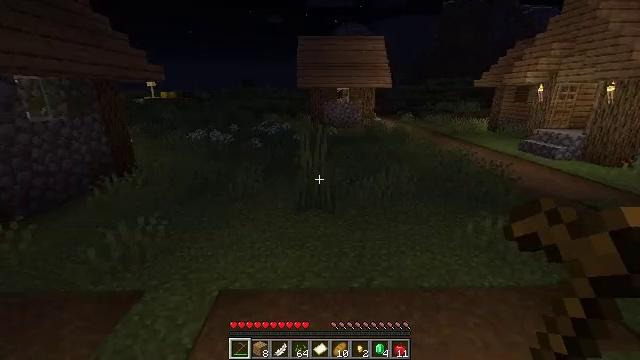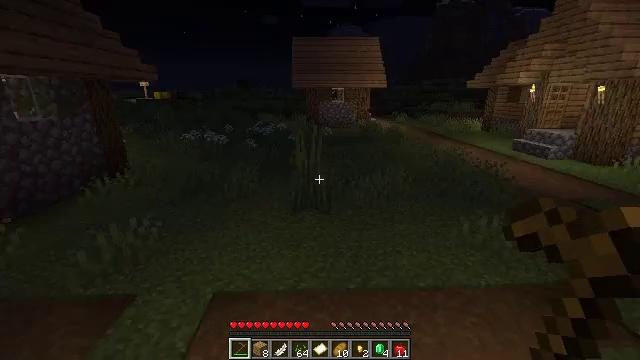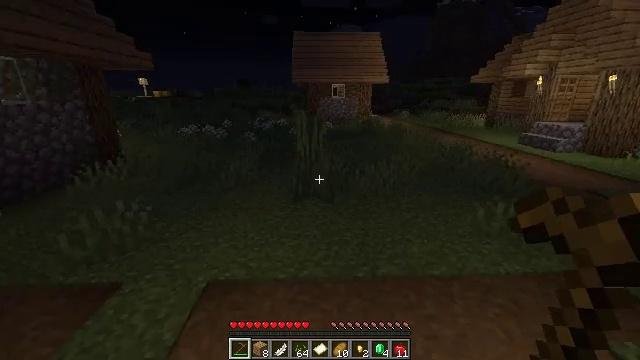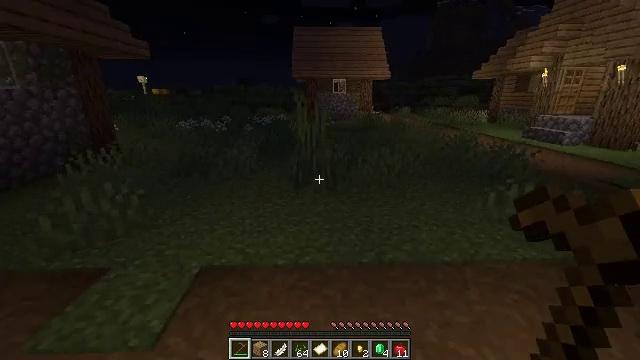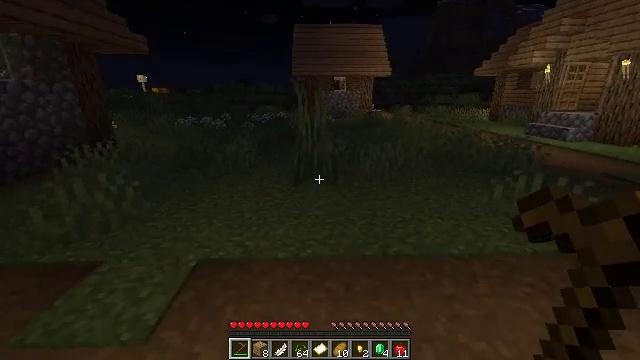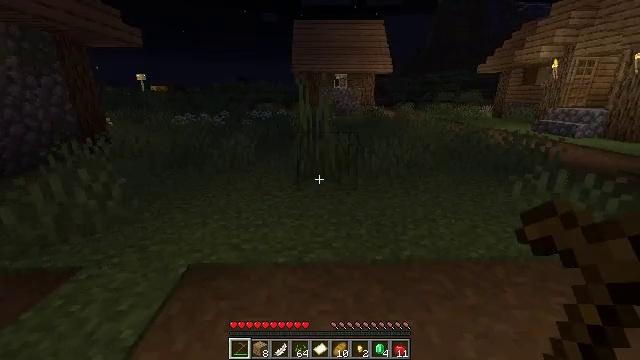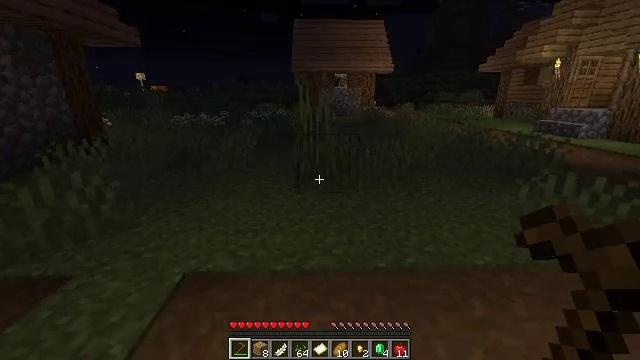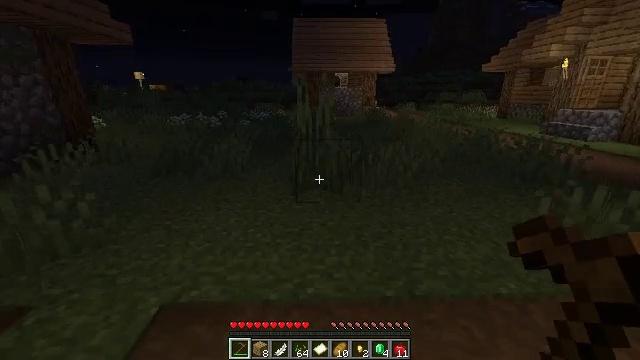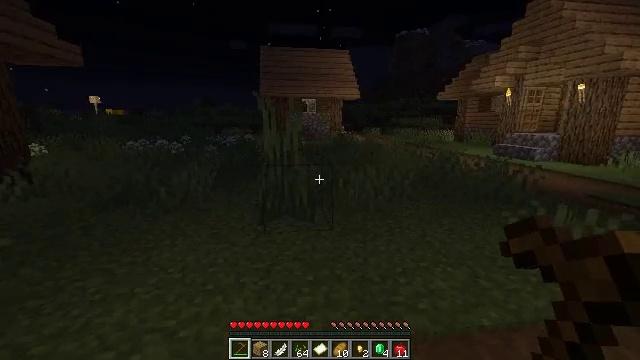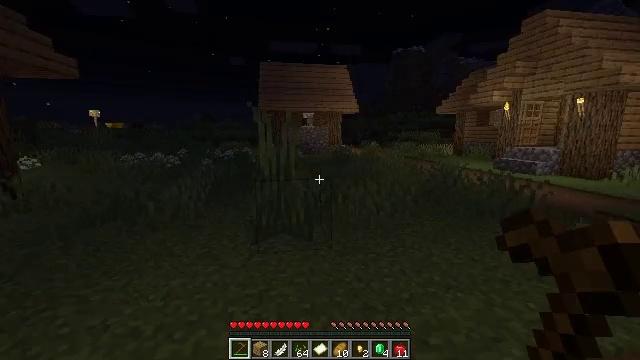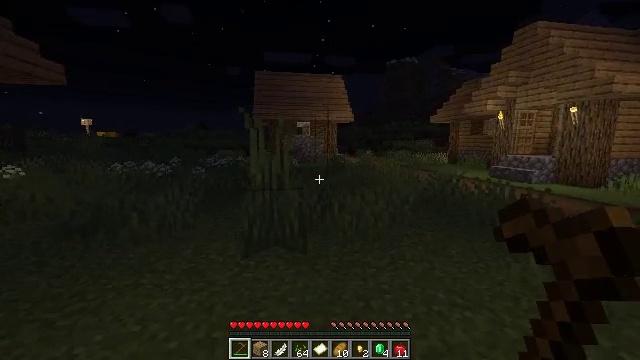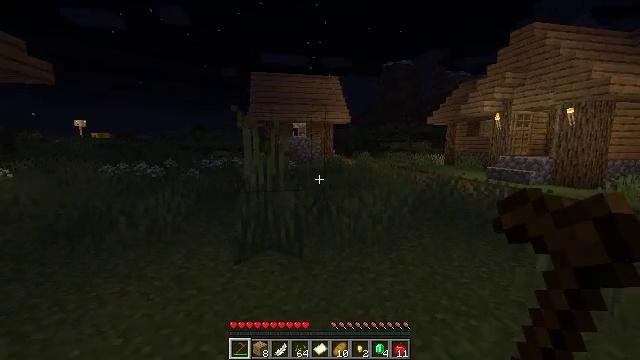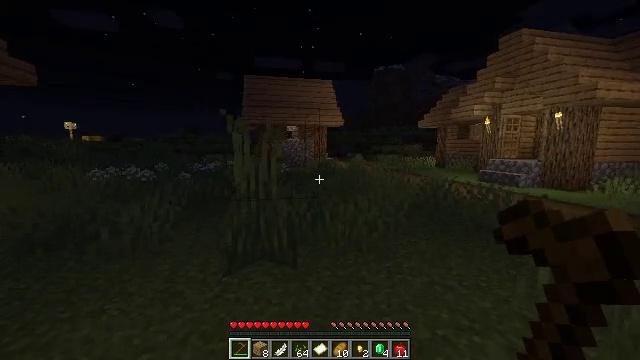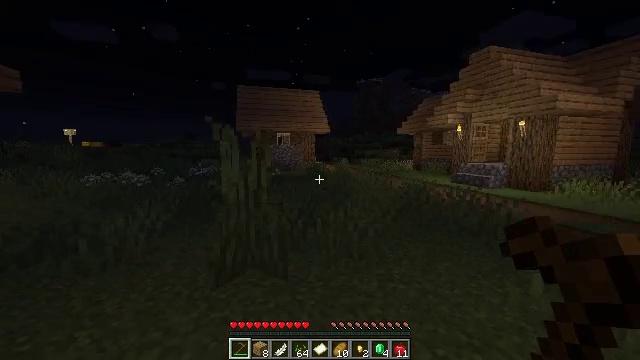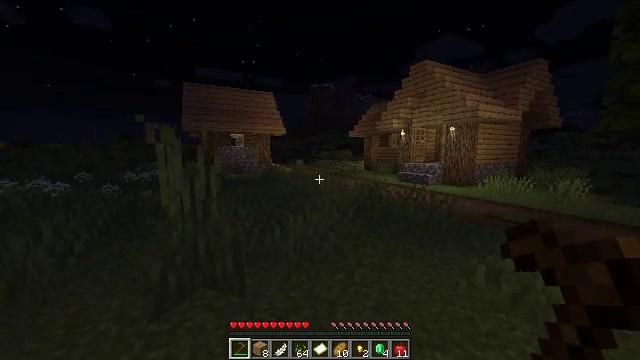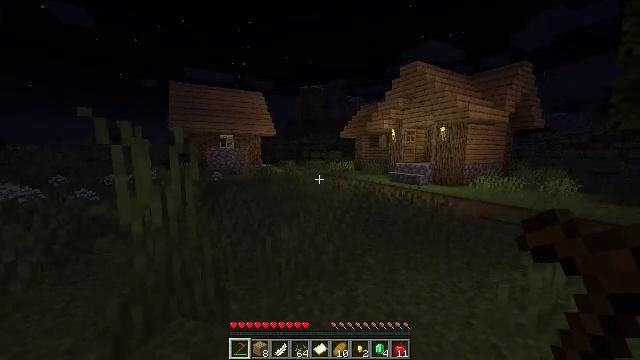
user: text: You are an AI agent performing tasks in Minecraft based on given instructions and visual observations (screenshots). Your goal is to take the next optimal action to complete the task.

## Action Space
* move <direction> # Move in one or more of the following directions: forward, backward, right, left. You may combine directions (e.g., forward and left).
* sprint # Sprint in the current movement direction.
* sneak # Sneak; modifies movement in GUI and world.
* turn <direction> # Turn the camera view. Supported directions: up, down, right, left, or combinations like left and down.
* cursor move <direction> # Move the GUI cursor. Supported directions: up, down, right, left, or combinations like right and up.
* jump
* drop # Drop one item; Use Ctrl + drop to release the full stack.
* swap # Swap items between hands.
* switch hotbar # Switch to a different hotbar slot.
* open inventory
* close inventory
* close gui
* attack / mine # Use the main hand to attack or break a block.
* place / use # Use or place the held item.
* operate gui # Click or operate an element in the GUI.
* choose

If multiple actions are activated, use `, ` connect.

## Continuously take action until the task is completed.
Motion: motion action
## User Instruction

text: Gather yellow wool from a structure.
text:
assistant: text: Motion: move forward, turn right
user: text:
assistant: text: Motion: move forward
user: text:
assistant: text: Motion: move forward
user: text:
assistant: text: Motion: move forward
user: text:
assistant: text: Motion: move forward
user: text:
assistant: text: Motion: move forward
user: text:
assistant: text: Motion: move forward
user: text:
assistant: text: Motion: move forward, turn right and up
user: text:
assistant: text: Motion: move forward, turn up
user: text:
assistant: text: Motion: move forward, turn right and up
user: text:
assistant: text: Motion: move forward, sprint
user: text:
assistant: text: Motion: move forward, sprint, turn right
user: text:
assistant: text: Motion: move forward, sprint, turn right
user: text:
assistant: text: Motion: move forward, sprint, turn right
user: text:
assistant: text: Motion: move forward, turn right
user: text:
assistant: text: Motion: move forward
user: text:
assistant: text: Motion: move forward
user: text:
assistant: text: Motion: move forward
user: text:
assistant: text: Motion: move forward
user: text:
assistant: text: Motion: move forward
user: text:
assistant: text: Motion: move forward
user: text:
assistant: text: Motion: move forward
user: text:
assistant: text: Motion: move forward, jump
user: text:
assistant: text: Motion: move forward, jump
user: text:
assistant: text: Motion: move forward, jump
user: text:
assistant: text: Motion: move forward, jump
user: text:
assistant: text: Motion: move forward, jump
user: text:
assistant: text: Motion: move forward
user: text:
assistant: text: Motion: move forward
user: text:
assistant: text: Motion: move forward